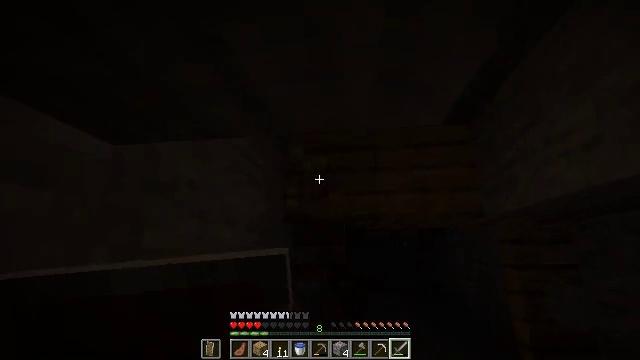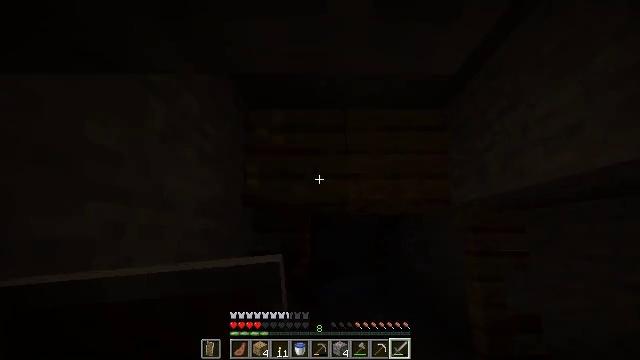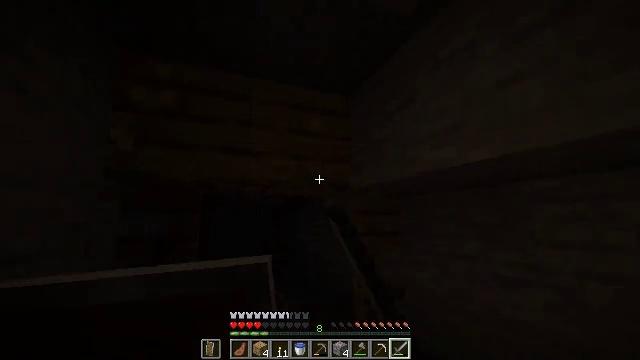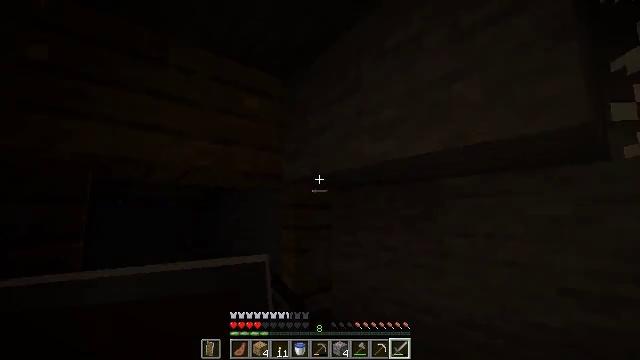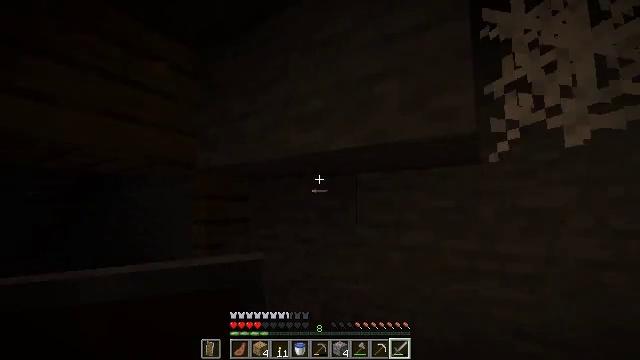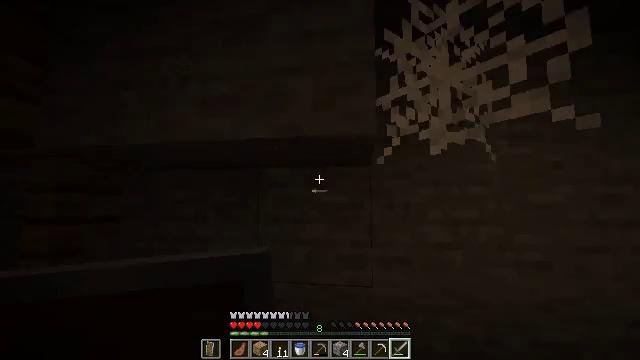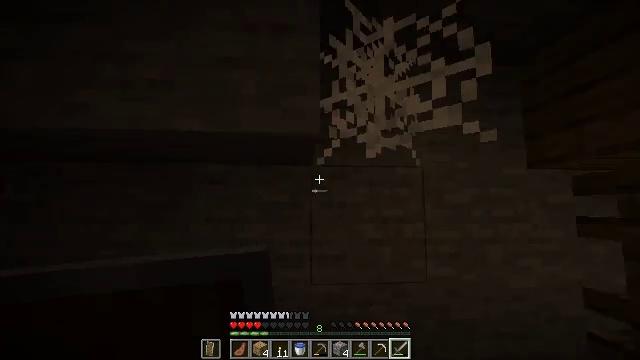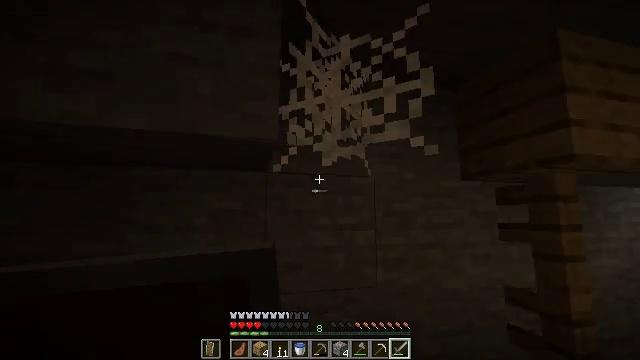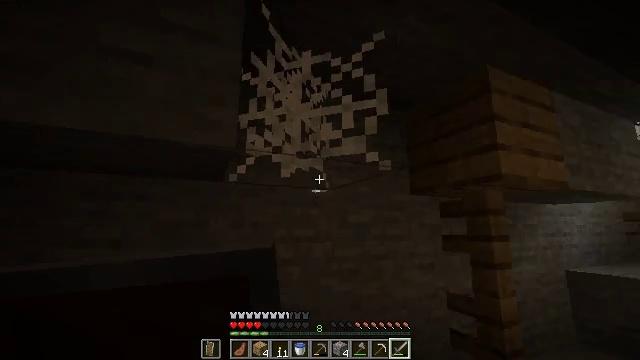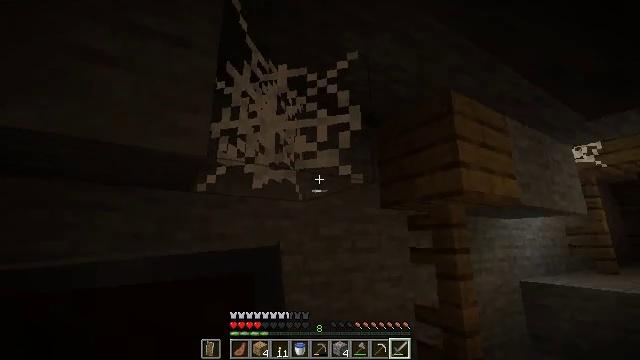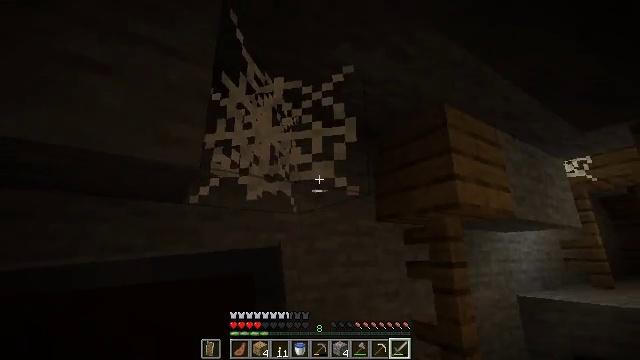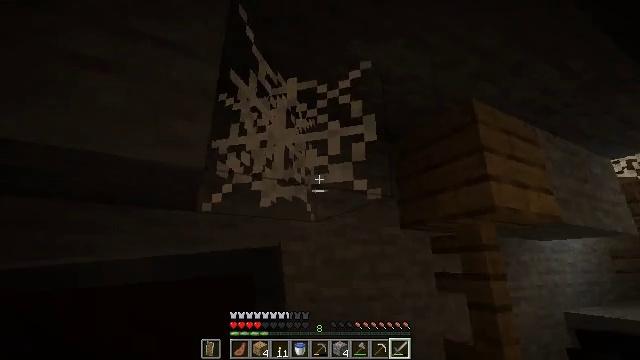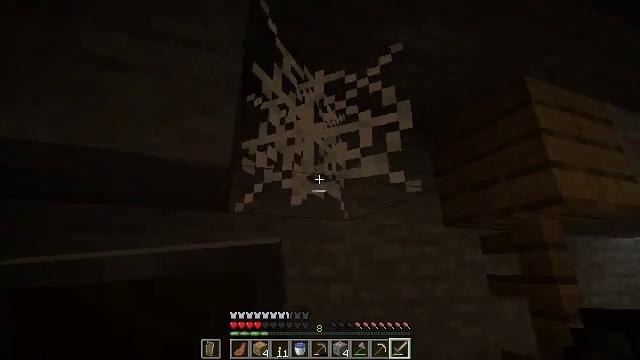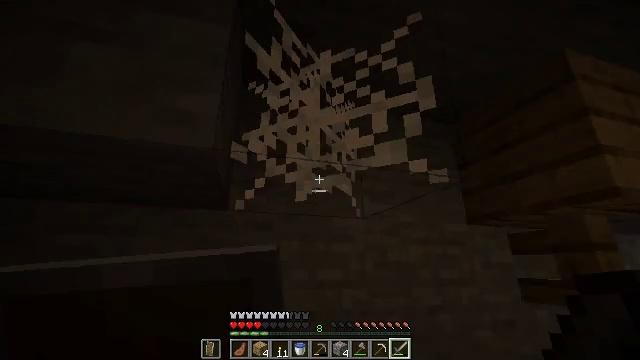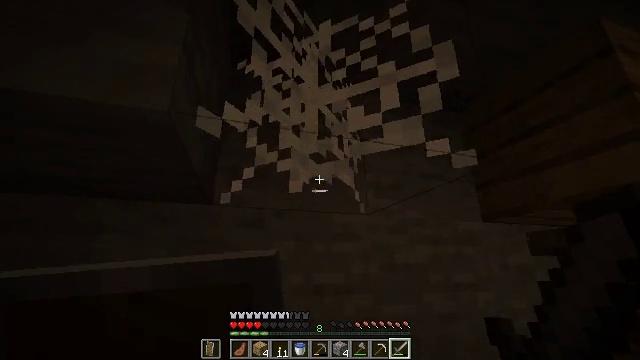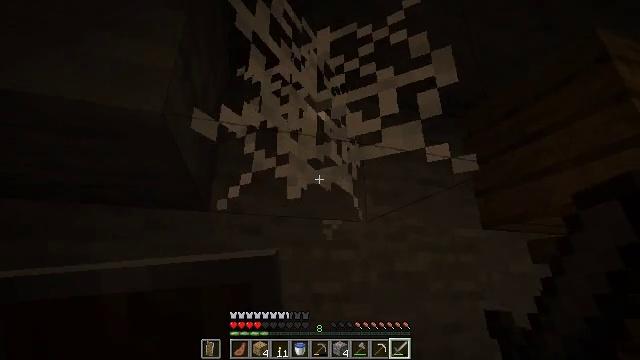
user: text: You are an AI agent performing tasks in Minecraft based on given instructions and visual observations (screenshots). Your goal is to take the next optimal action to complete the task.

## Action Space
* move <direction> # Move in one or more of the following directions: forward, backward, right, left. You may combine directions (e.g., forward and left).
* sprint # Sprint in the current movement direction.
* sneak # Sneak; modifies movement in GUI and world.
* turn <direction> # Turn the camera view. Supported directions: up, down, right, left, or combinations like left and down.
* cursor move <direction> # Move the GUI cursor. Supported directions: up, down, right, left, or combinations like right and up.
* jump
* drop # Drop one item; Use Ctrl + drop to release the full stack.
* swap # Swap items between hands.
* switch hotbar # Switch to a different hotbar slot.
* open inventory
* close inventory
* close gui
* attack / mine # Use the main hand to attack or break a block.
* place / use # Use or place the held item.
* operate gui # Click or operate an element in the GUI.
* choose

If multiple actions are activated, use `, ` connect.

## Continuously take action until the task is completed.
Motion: motion action
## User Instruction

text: Clear out the cobweb from the stronghold.
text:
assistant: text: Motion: move forward, turn right and down, attack / mine
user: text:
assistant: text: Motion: move forward, turn right and down, attack / mine
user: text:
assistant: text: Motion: turn right and down
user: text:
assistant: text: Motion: turn right and down
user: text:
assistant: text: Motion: turn right
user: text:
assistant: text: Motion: turn right
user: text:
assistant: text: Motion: turn right and up
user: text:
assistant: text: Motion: turn right and up
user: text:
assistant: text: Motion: turn right and up
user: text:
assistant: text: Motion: move forward, turn right and up
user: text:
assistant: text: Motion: move forward, turn left and up
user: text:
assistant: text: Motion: move forward, turn left
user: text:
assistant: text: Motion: move forward, turn left
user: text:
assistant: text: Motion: no_op
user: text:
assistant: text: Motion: turn up, attack / mine
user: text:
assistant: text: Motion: turn up, attack / mine
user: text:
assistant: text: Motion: turn right and up, attack / mine
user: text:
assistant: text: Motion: turn right and up, attack / mine
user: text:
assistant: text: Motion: turn up, attack / mine
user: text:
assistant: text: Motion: attack / mine
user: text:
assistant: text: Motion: attack / mine
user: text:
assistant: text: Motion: attack / mine
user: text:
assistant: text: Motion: attack / mine
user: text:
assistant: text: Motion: attack / mine
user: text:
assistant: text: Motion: attack / mine
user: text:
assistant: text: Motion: attack / mine
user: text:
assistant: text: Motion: attack / mine
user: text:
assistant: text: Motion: attack / mine